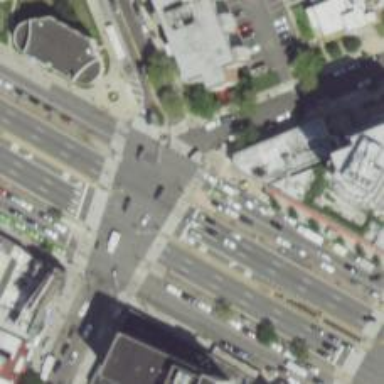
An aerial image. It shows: Footway that serves as traffic island.